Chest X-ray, PA view. Patient: 38 years old, sex F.
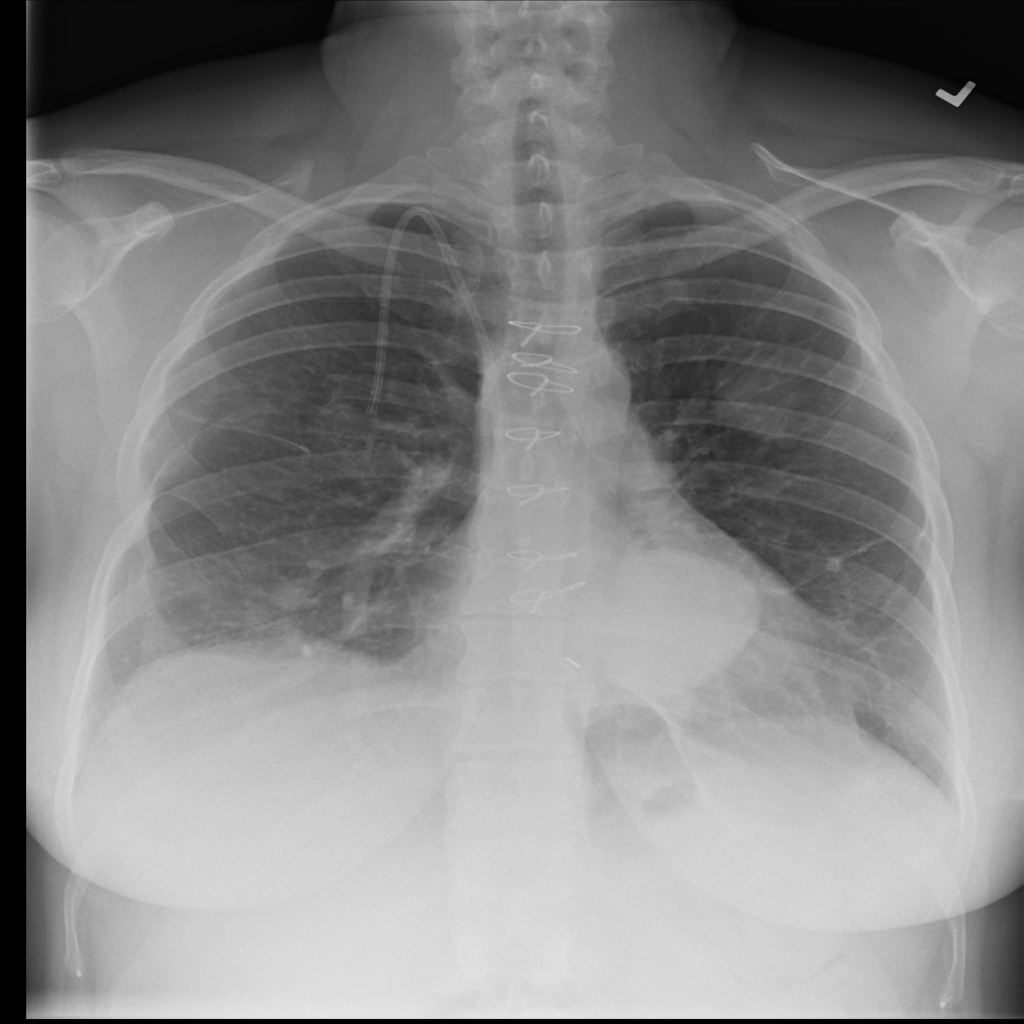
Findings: No Finding